Field crop: tomato
Growth stage: 1
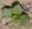
Species: solanum